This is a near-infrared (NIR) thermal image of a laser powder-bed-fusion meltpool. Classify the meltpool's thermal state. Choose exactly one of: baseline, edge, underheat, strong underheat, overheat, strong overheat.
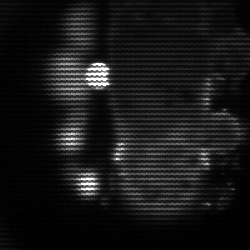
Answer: strong underheat